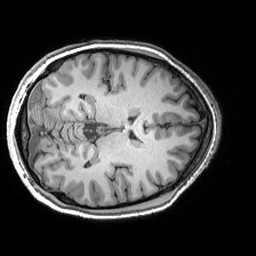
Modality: T1w
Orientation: axial
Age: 25
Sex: male
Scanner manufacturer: siemens
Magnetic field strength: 3 T
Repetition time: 2.53 s
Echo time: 0.00299 s